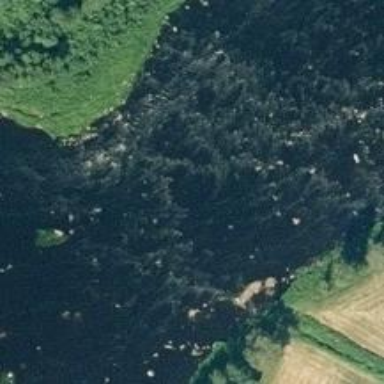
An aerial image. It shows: Scene featuring rapids in waterway.